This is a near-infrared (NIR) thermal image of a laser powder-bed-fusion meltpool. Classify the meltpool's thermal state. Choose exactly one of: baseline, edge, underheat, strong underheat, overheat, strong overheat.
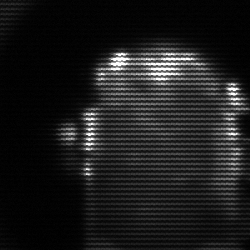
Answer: baseline